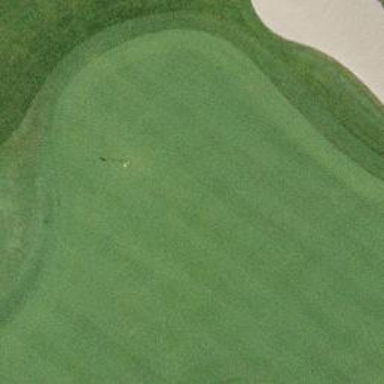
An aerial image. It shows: Golf hole.